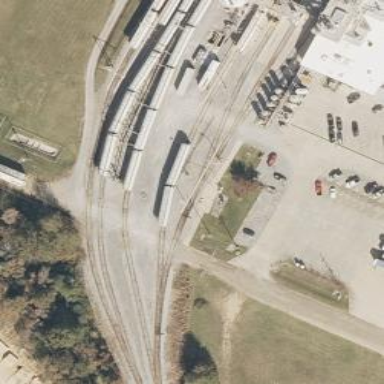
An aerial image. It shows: Railway spur service.